Question:  I'm trying to load values into a SQLite table on android. I'm getting nullpointer exception when I click on button. Please find the attached image for the logcat.so to store values into the sqlite database table.
'''
public class MainActivity extends Activity {
EditText edt1,edt2;
DataAdapter adapter;
//String valueName,valueAddress;
@Override
protected void onCreate(Bundle savedInstanceState) {
super.onCreate(savedInstanceState);
setContentView(R.layout.activity_main);
// database =new DataAdapter(this);
edt1 =(EditText)findViewById(R.id.editText1);
edt2 =(EditText)findViewById(R.id.editText2);
// sdb = database.getWritableDatabase();
Button button =(Button)findViewById(R.id.button1);
button.setOnClickListener(new OnClickListener() {
@Override
public void onClick(View v) {
// TODO Auto-generated method stub
String valueName =edt1.getText().toString().trim();
String valueAddress =edt2.getText().toString().trim();
long value = adapter.insertData(valueName,valueAddress);
if (value < 0) {
Toast.makeText(getApplicationContext(), "Data not Added ",Toast.LENGTH_SHORT).show();
} else {
Toast.makeText(getApplicationContext(), "Data Added",Toast.LENGTH_SHORT).show();
}
}
});
}
}
public class DataAdapter {
DataBase database;
SQLiteDatabase db;
public DataAdapter(Context context) {
// TODO Auto-generated constructor stub
database =new DataBase(context);
}
public long insertData(String name ,String address){
SQLiteDatabase db= database.getWritableDatabase();
ContentValues values = new ContentValues();
values.put(DataBase.NAME, name);
values.put(DataBase.ADDRESS, address);
return db.insert(DataBase.TABLENAME, null,values);
}
public static class DataBase extends SQLiteOpenHelper{
public static final String DATABASE="DataBase";
public static final String TABLENAME="TableName";
public static final int VERSION = 5;
public static final String NAME="name";
public static final String ADDRESS="address";
public static final String ID="_id";
public static final String CREATE_TABLE = "create table "+TABLENAME+"("+ID+"" +
"INTEGER PRIMARY KEY AUTOINCREMENT,"+NAME+" VARCHAR(255),"+ADDRESS+" VARCHAR(255));";
private Context context;
public DataBase(Context context) {
super(context, DATABASE, null, VERSION);
this.context =context;
// TODO Auto-generated constructor stub
Toast.makeText(context, "onDataBase",Toast.LENGTH_SHORT).show();
}
@Override
public void onCreate(SQLiteDatabase db) {
// TODO Auto-generated method stub
try {
Toast.makeText(context, "oncreate",Toast.LENGTH_SHORT).show();
db.execSQL(CREATE_TABLE);
} catch (SQLException e) {
// TODO: handle exception
}
}
@Override
public void onUpgrade(SQLiteDatabase db, int oldVersion, int newVersion) {
// TODO Auto-generated method stub
try {
Toast.makeText(context, "oncUpgrade",Toast.LENGTH_SHORT).show();
db.execSQL("DROP TABLE IF EXITS"+TABLENAME);
onCreate(db);
} catch (SQLException e) {
// TODO Auto-generated catch block
e.printStackTrace();
}
}
}
}][1]
'''
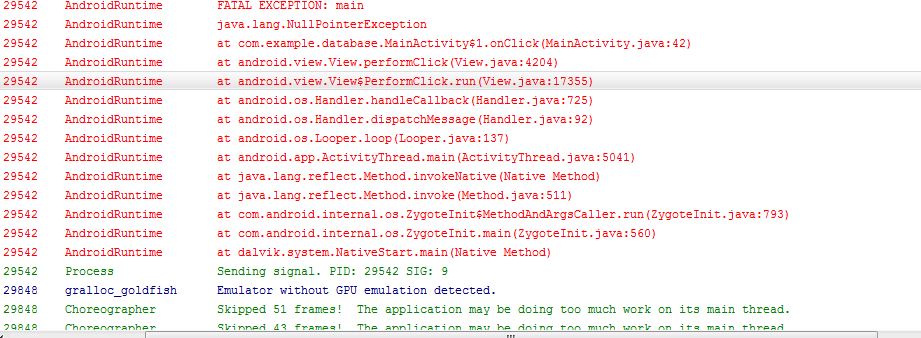
Answer: '''
DataAdapter adapter;
'''
is not initialized in your code initilize it and then use..like
'''
adapter = new DataAdapter(this);
'''